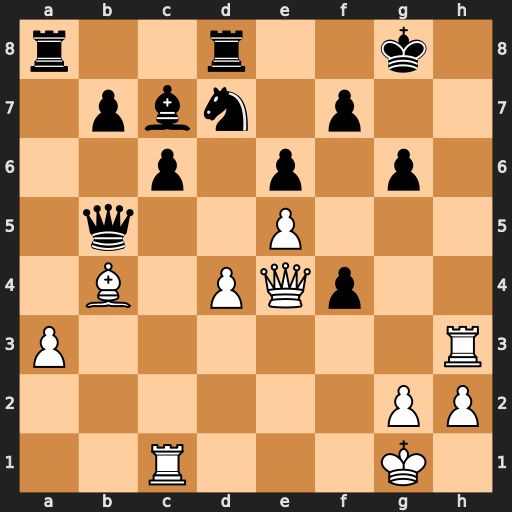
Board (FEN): r2r2k1/1pbn1p2/2p1p1p1/1q2P3/1B1PQp2/P6R/6PP/2R3K1
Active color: w
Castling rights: -
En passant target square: -
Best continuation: Qxf4 Bxe5 dxe5 Qxe5 Bc3